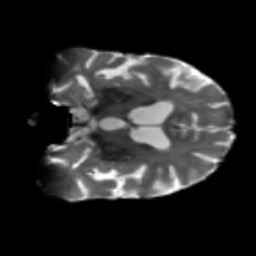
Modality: T2w
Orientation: coronal
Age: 58
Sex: male
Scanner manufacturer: siemens
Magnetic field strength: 3 T
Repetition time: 5.25 s
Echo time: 0.08 s